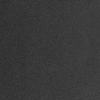
Atmospheric dust classification: dusty